Field crop: tomato
Growth stage: 1
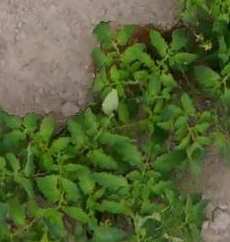
Species: tomato